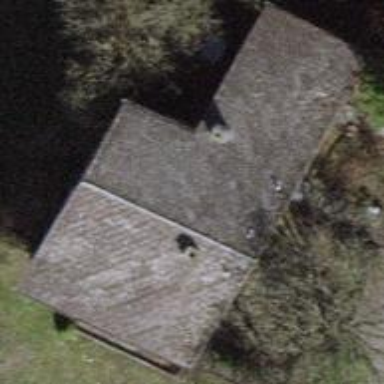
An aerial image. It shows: Building with tile roof.